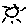
Label: sun